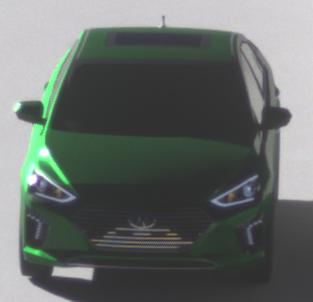
Make: Hyundai
Model: IONIQ Hybrid
Detailed model: IONIQ (AE) Hybrid
Model produced from: 2016/10
Model produced until: 2018/08
Doors: 5
Color: green
Road condition: dry road
Daytime: morning or afternoon
Contrast: high contrast